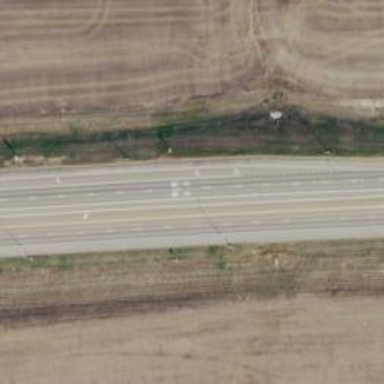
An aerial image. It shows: Asphalt road designated as trunk highway.